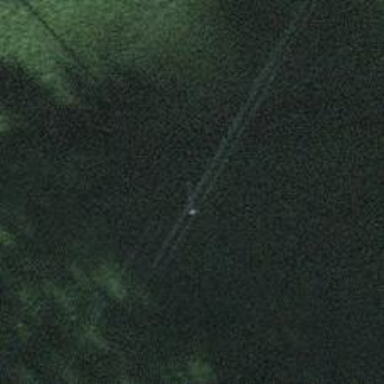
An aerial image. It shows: Power pole.